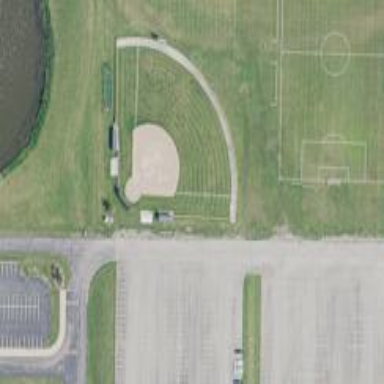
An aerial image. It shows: Baseball pitch for leisure land.